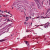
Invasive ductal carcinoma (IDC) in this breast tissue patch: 0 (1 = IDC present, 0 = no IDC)